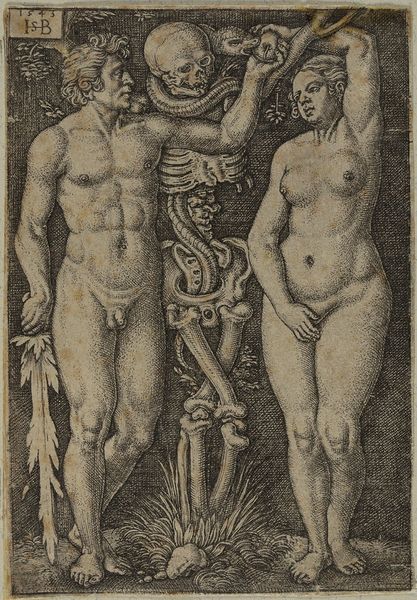
Titel: Adam und Eva
Künstler: Hans Sebald Beham
Standort: Hamburg
Institution: Museum für Kunst und Gewerbe Hamburg
Schlagwörter: akt, mann, nackt, frau, tod, renaissance, apfel, frauenakt, grafik, graphik, fotografie, photographie, adam, eva, paradies, druckgraphik, druckgrafik, stich, schlange, skelett, versuchung, schlangen, eden, kupferstich, adam und eva, genesis, symbole, todes, personifikationen, aktdarstellung, weibliche, reproduktionen, druckerzeugnisse, männliche, büttenpapier, ornamentstich, sündenfall